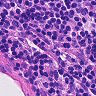
Metastatic tissue present: no